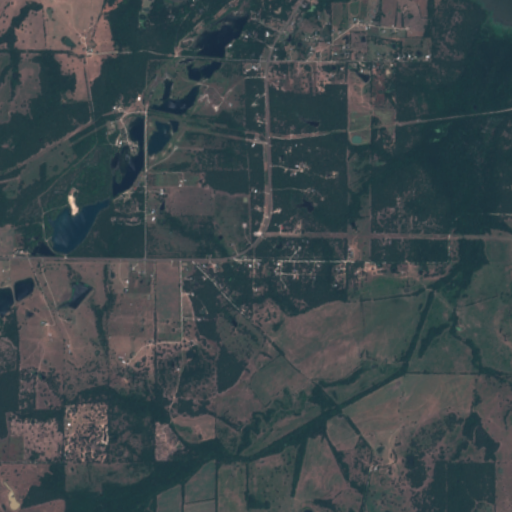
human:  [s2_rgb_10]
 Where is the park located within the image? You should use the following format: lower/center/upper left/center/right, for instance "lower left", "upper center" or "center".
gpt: The park is located in the upper center of the image.
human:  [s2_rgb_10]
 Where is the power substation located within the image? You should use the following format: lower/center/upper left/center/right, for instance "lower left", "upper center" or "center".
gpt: The power substation is located in the center of the image.
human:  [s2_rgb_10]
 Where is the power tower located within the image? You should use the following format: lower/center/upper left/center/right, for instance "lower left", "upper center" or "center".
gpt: The power tower is located in the center right of the image.
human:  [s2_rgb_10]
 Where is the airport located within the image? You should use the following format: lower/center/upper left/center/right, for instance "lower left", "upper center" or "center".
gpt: There is no airport in the image.